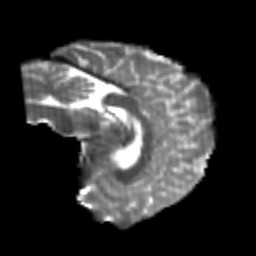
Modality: T2w
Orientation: sagittal
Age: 25
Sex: male
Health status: healthy
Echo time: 0.074 s